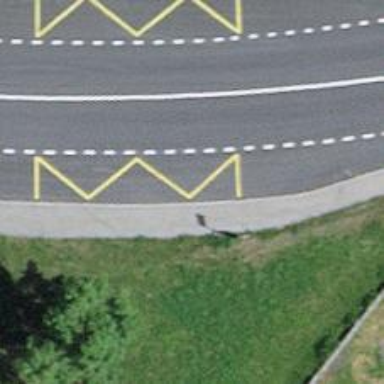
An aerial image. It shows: Bus stop with platform for public transport.